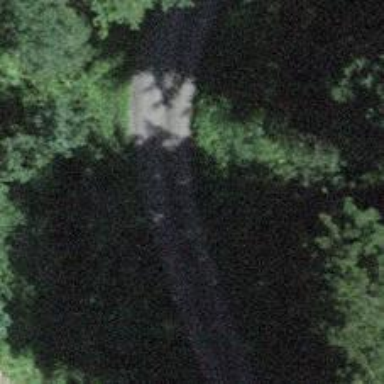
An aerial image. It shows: Well-maintained track road of grade 1.